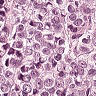
Metastatic tissue present: yes